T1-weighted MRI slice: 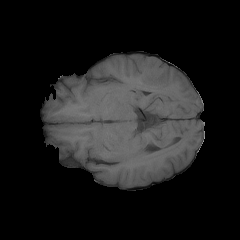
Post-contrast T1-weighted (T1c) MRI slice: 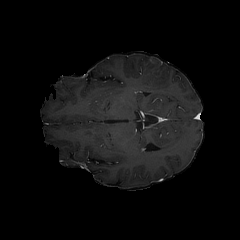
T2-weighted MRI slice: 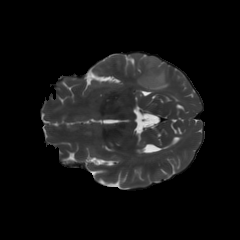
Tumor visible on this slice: yes